Aerial crown-view tile of a tropical tree (Barro Colorado Island, Panama), acquired 20241216:
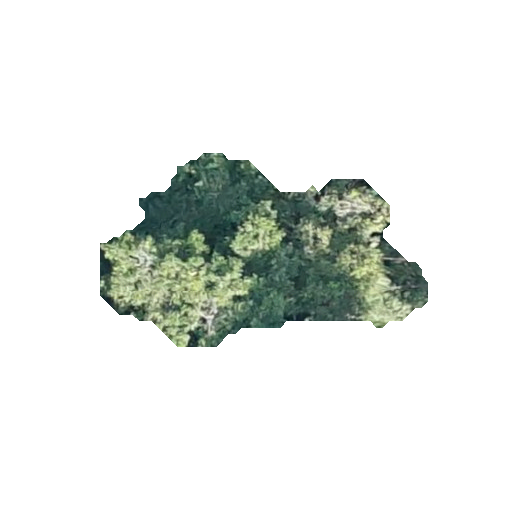
Species: Prioria copaifera
GBIF accepted scientific name: Prioria copaifera
Crown area: 60.736 m²